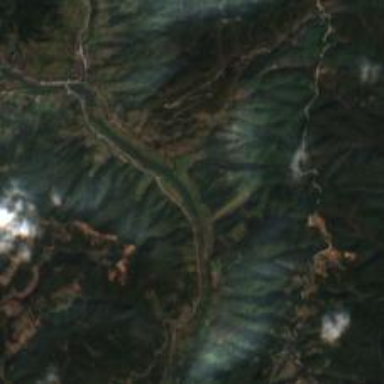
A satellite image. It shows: Beautiful river scene.